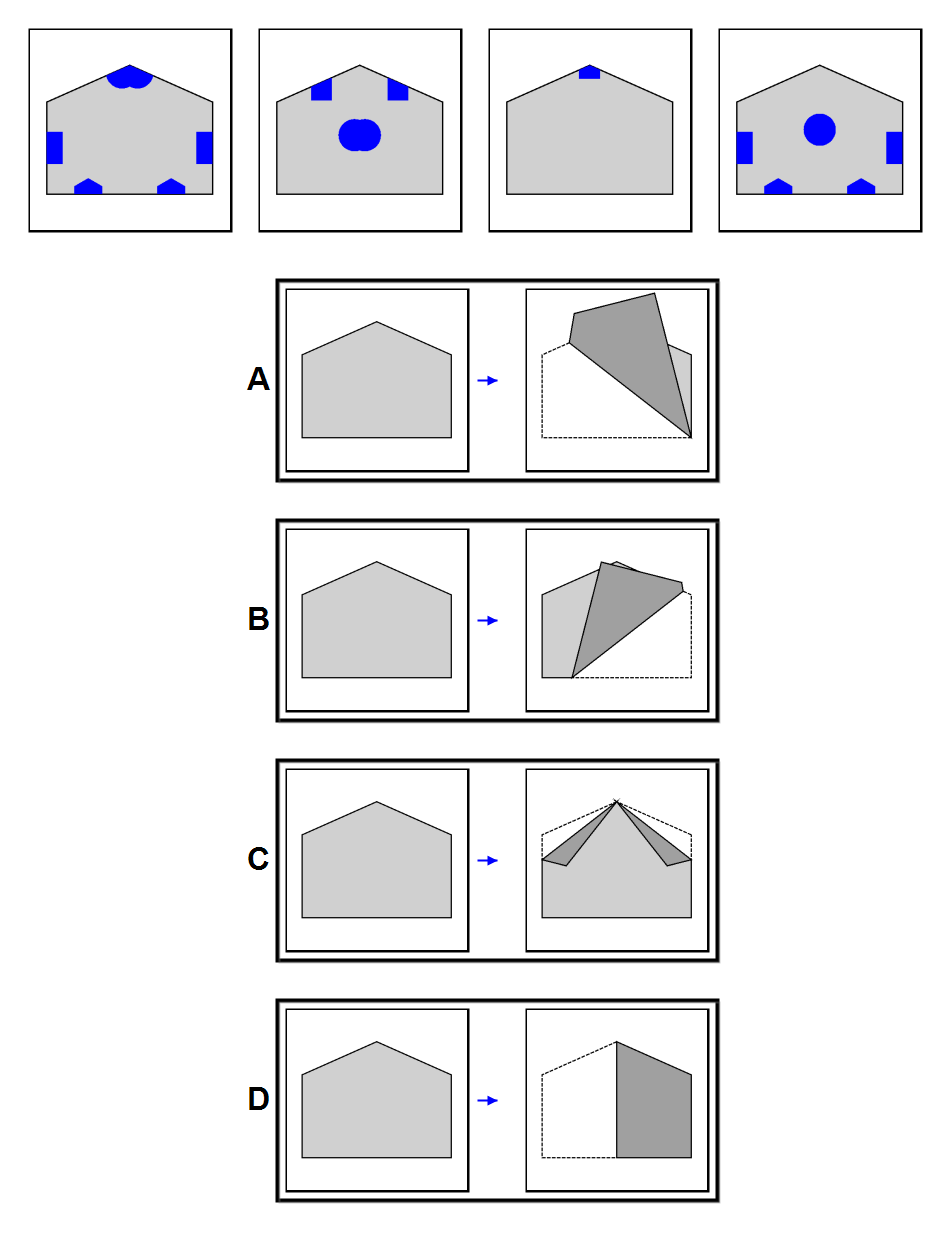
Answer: D